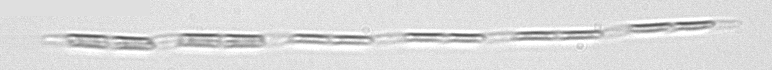
Label: Pseudo-nitzschia